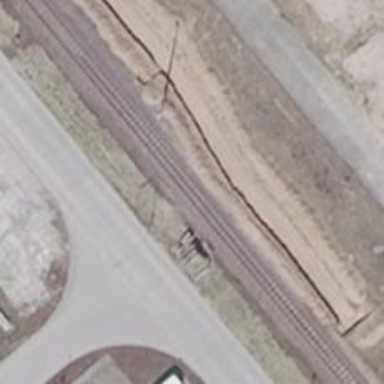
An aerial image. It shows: Railway yard in service.